Brain MRI, t2w sequence, axial 2D slice.
Patient: age 42, sex F, weight 78 kg, height 1.78 m
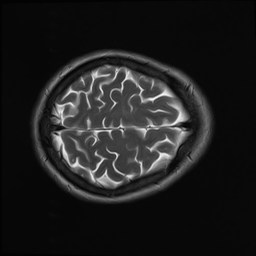